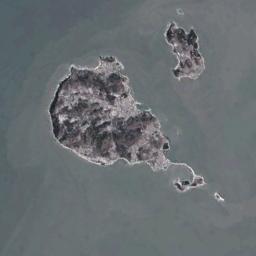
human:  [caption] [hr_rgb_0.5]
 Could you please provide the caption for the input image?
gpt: An island resembling a circle is covered with plants, And the ocean around it is light blue .

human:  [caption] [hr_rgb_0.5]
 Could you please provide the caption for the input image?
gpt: The land on the island is rough .

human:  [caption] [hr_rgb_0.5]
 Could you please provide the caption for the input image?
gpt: The two stone islands are surrounded by green waters .

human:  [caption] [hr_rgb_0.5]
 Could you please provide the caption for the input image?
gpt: The irregularly shaped yellow-brown island is surrounded by blue-green water, With a white sand beach outside and some small islands next to it .

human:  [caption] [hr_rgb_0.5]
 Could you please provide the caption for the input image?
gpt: There are some brown mountains on the island .